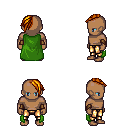
a pixel art fantasy rpg character, male body template, human, dark skin, green cape, gold greaves, dark blonde long mohawk hairstyle, cloth bracers, four views (front, back, left, right), 2x2 character sprite sheet, small pixel art, hard edges, no anti-aliasing